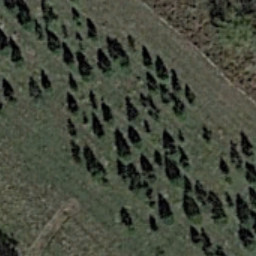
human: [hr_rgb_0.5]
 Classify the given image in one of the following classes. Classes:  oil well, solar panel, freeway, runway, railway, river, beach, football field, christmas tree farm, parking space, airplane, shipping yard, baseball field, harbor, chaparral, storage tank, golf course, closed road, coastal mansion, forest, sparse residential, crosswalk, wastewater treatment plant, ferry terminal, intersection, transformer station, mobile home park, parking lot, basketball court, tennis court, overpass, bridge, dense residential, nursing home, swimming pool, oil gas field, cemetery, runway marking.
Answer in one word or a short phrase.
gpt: christmas tree farm